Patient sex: F
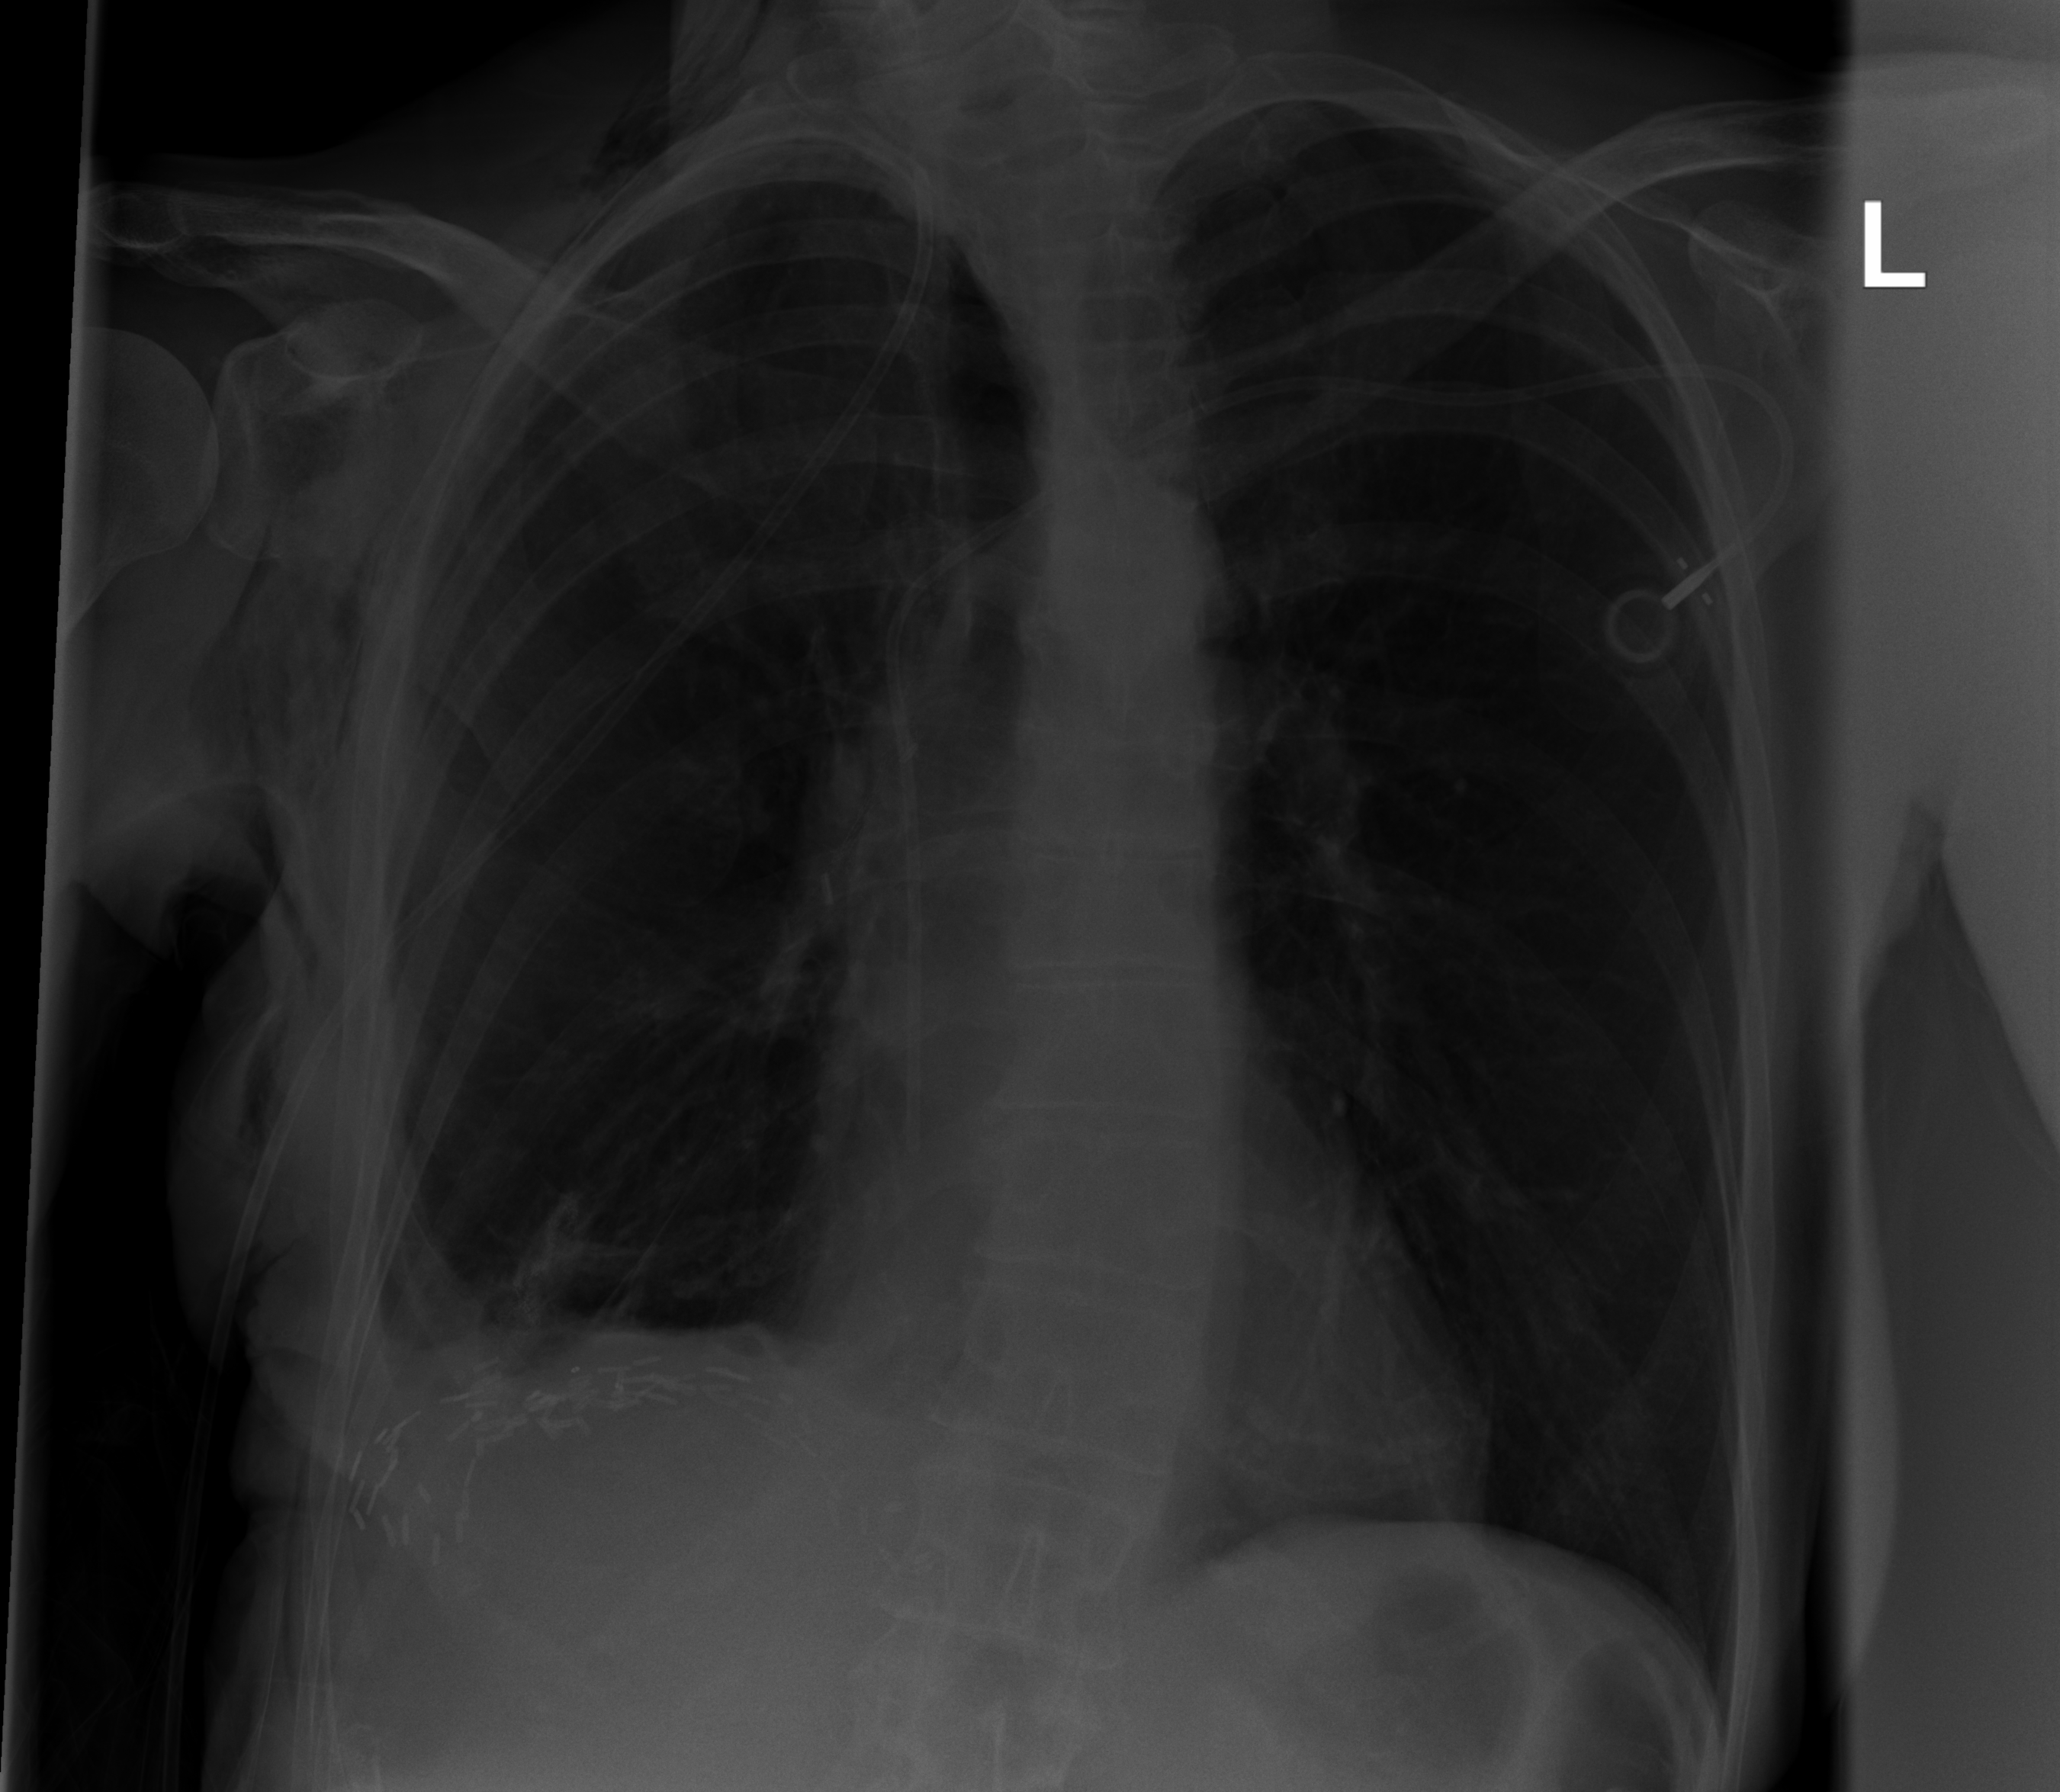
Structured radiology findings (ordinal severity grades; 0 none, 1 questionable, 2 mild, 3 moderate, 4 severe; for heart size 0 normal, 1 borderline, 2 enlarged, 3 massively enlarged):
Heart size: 1
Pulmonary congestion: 0
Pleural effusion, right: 2
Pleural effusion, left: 0
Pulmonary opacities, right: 0
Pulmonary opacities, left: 0
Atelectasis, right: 2
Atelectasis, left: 0